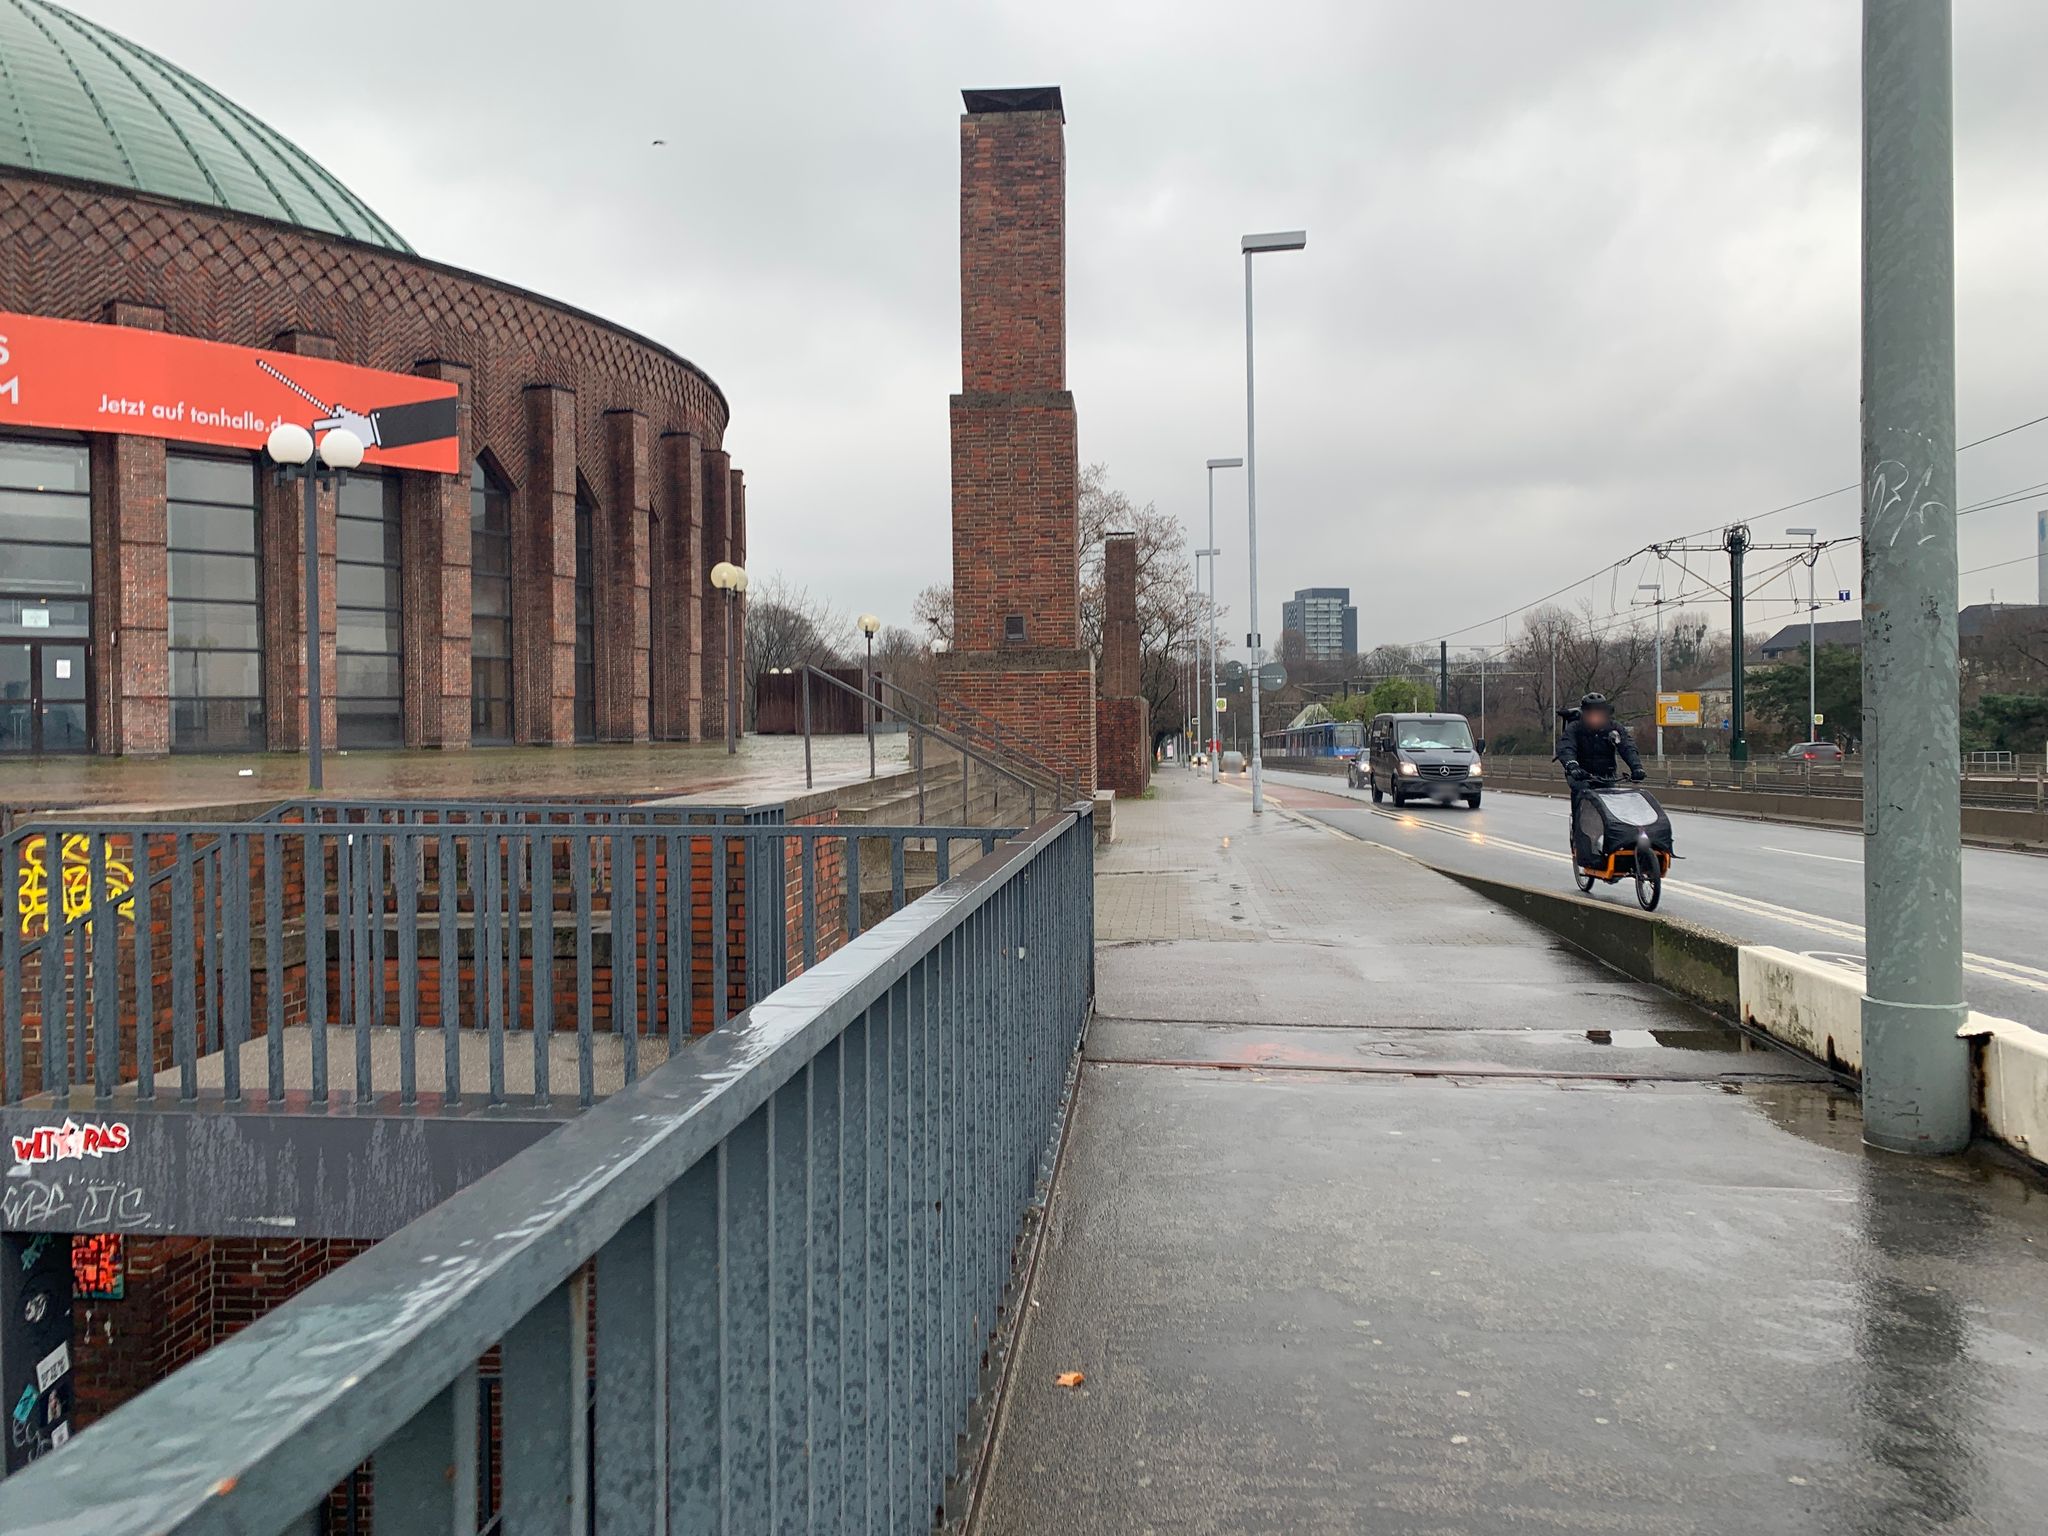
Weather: rainy
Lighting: day
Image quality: good
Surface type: walking surface
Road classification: footway, steps
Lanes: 3
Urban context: urban centre
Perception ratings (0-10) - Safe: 2.51, Lively: 2.01, Beautiful: 4.59, Boring: 2.76, Depressing: 4.81, Wealthy: 7.29